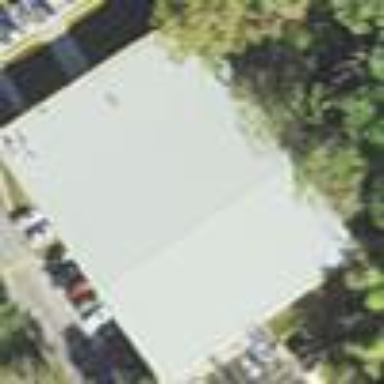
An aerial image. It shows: Building that houses bowling alley.